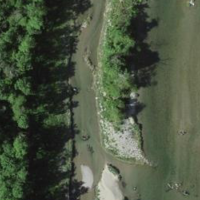
EUNIS habitat code: 41
Species observed at this site:
Tussilago farfara